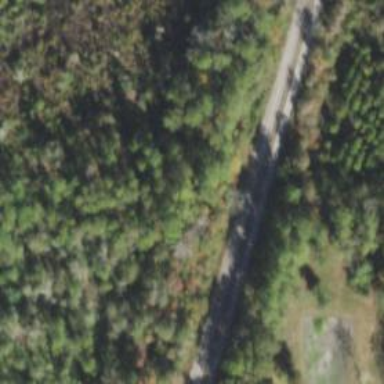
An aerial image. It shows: Railway track.